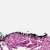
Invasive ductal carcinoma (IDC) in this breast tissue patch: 0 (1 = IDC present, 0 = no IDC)